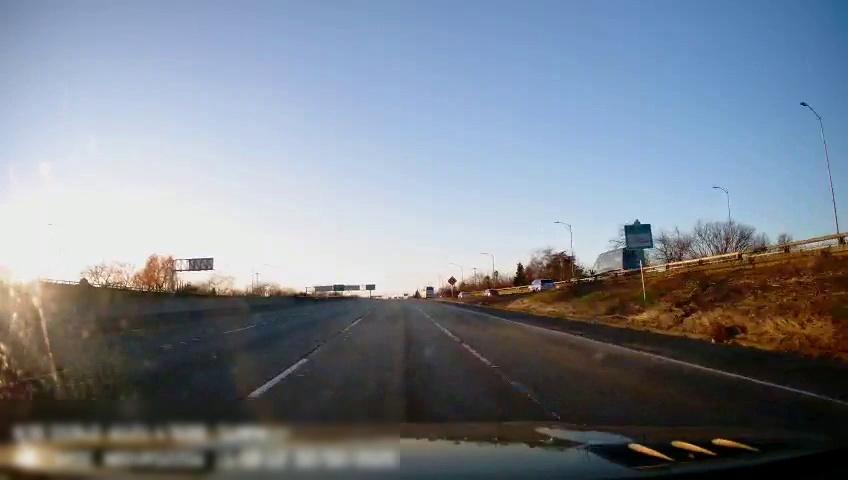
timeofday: Day
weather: Sunny
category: Drivable Space
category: Vehicles | Van
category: Vehicles | SUV
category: Vehicles | Car
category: Vehicles | Car
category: Vehicles | Bus
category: Lanes | Current Lane
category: Lanes | Current Lane
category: Lanes | Alternate Lane
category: Lanes | Alternate Lane
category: Traffic | Signs
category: Traffic | Signs
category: Traffic | Signs